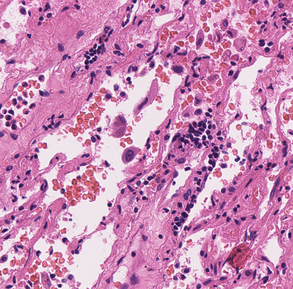
Tumor epithelial tissue: no
Tumor-associated stroma tissue: no
Normal tissue: yes